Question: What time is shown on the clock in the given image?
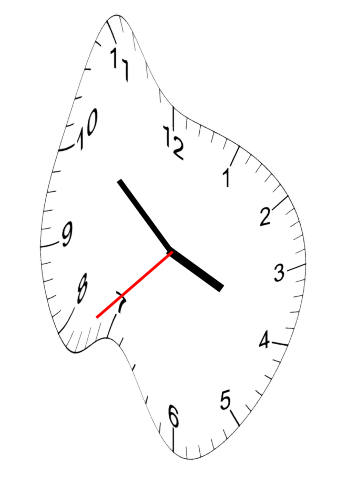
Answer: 03:51:38